Field crop: tomato
Growth stage: 1
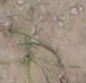
Species: cyperus